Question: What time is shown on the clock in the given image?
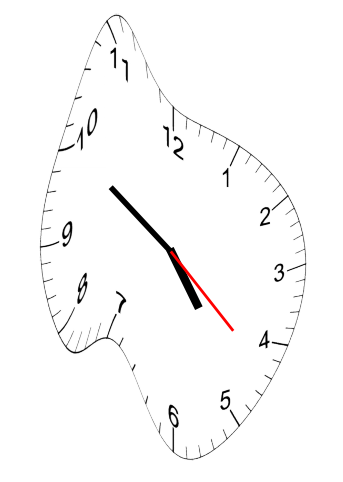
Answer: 04:50:22